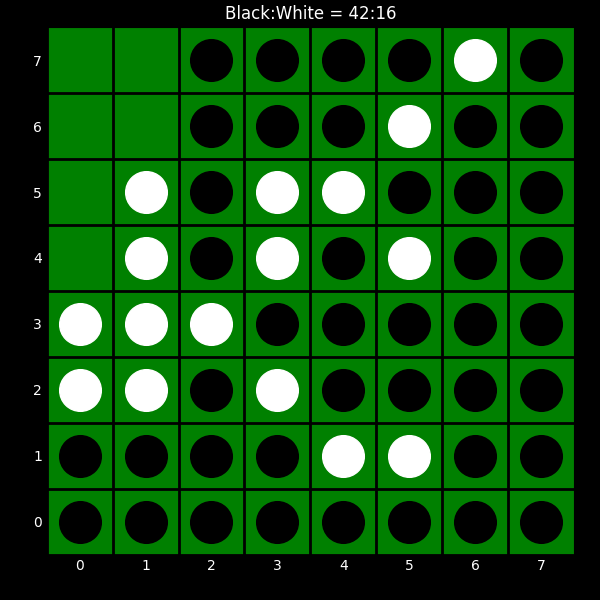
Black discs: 42
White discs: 16